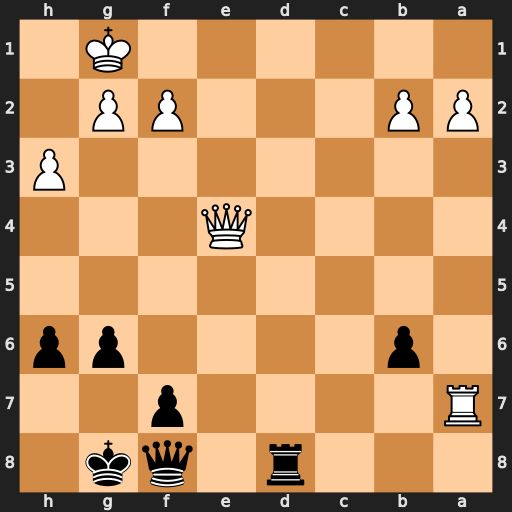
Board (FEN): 3r1qk1/R4p2/1p4pp/8/4Q3/7P/PP3PP1/6K1
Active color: b
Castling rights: -
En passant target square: -
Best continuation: Rd1+ Kh2 Qb8+ f4 Qxa7